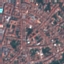
Land use / land cover: Residential